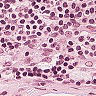
Metastatic tissue present: no